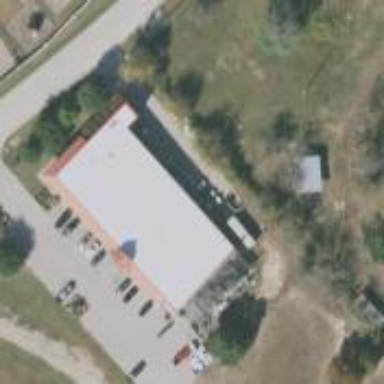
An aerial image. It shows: Retail building.